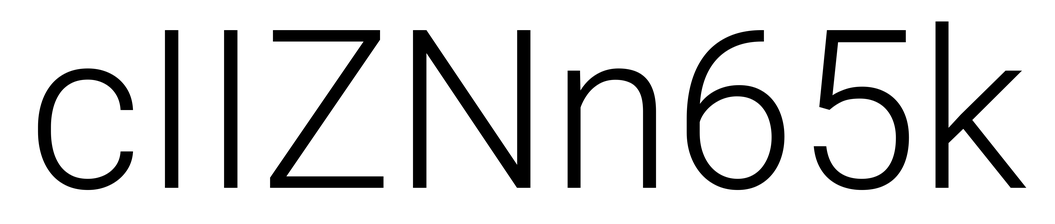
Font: Roboto_Light